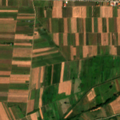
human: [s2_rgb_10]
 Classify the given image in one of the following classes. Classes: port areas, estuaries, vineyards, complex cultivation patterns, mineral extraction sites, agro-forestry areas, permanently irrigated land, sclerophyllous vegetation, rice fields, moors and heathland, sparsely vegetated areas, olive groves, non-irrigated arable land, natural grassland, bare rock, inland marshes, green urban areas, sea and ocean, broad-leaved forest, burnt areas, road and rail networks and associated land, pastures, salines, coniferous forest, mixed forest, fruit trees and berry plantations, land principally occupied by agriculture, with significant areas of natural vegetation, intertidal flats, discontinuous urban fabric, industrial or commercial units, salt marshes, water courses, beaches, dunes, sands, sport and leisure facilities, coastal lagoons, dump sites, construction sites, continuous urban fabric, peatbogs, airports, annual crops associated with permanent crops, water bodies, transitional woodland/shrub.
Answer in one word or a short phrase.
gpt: discontinuous urban fabric, non-irrigated arable land, complex cultivation patterns